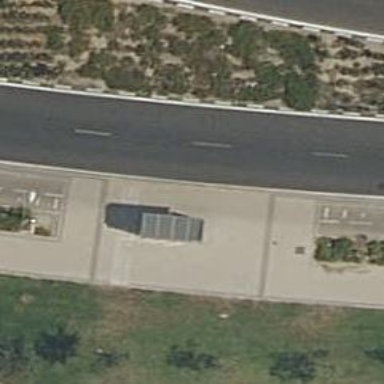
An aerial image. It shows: Bus stop with platform for public transport.